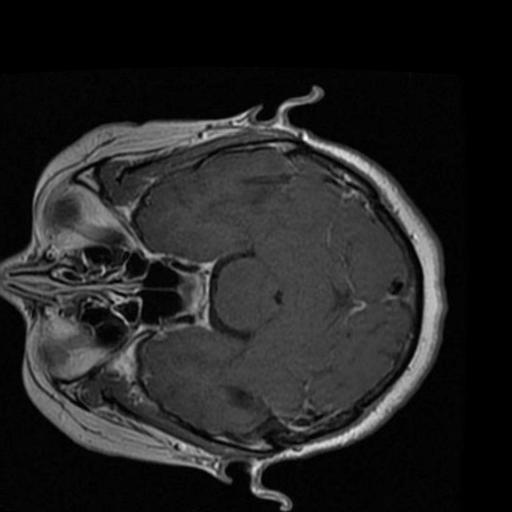
Label: brain_tumor